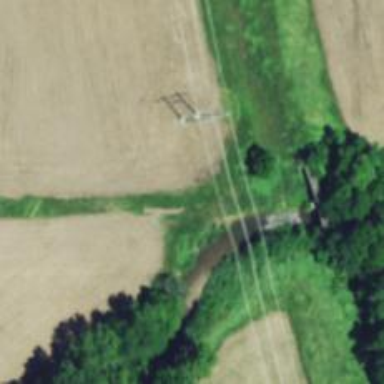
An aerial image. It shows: Power pole.